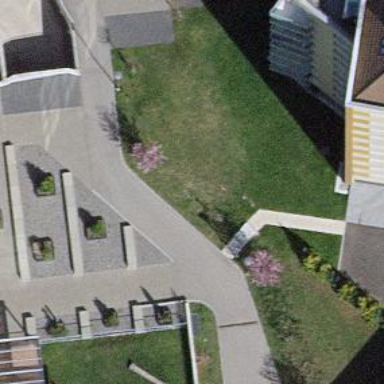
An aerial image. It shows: Road with steps.